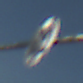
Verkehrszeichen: EndeGeschwindigkeit60
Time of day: MorningAfternoon
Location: Outdoor (Nature)
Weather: PartlyCloudy
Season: NotSpecified
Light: Natural